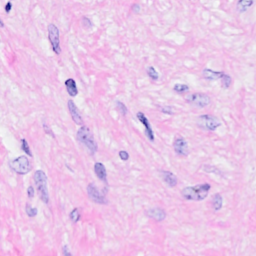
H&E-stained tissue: Breast